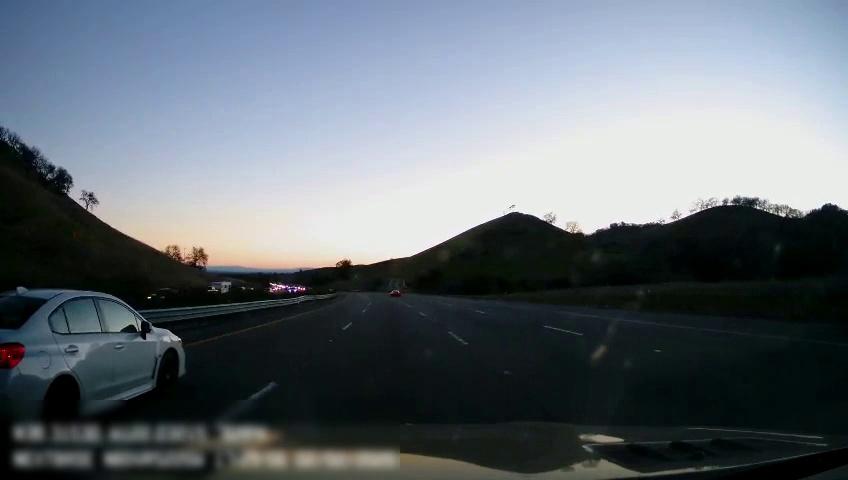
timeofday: Day
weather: Sunny
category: Drivable Space
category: Vehicles | Car
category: Vehicles | Truck
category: Vehicles | Car
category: Vehicles | SUV
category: Lanes | Current Lane
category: Lanes | Current Lane
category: Lanes | Alternate Lane
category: Lanes | Alternate Lane
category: Lanes | Alternate Lane
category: Lanes | Alternate Lane
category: Lanes | Alternate Lane